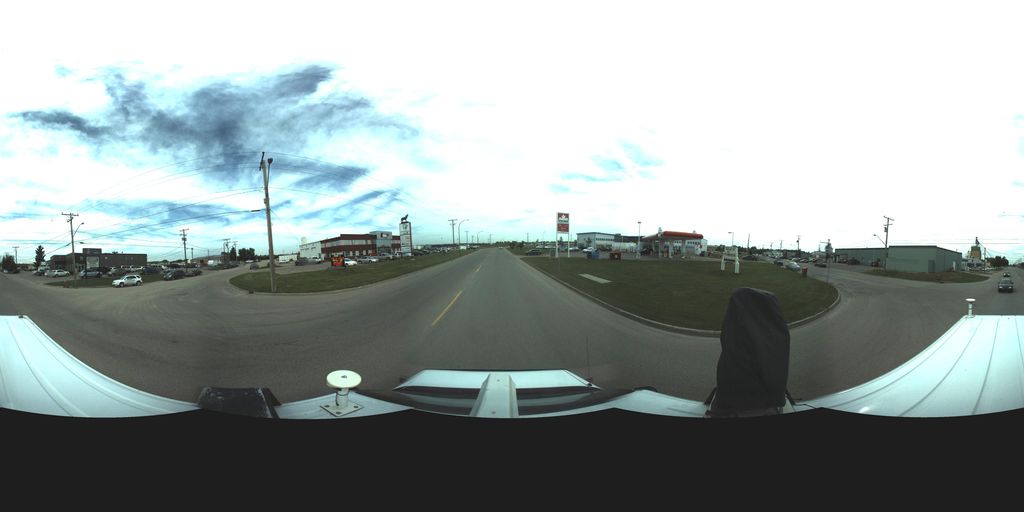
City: saskatoon